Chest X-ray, PA view. Patient: 33 years old, sex M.
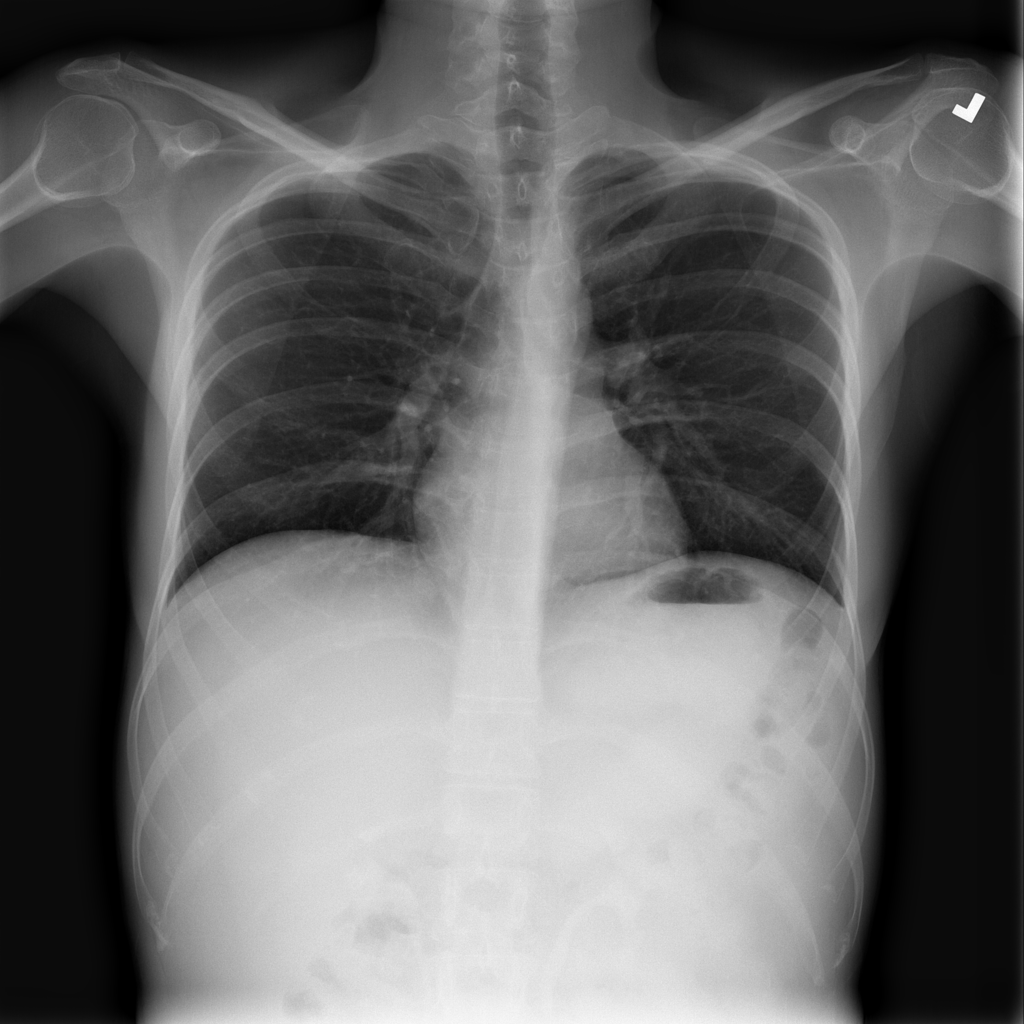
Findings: No Finding